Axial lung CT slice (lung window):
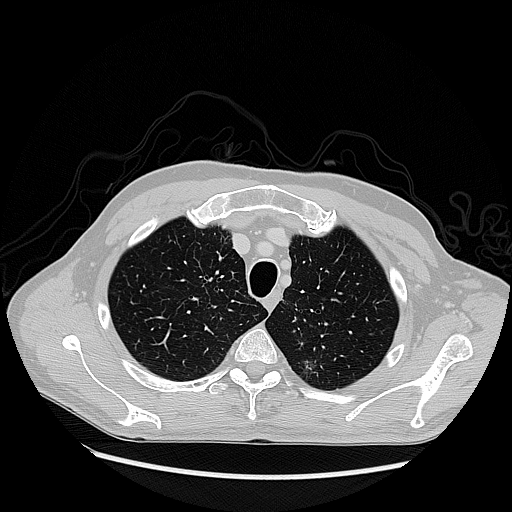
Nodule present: no